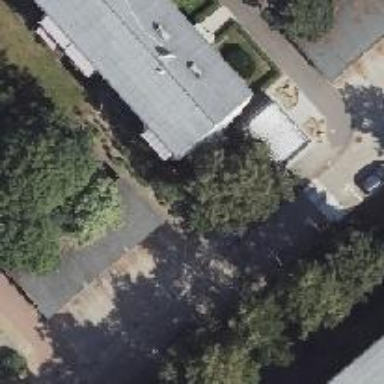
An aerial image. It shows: Group of garages.